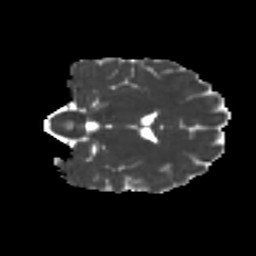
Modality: MD
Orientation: coronal
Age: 42
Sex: female
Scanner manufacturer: ge
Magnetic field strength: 3 T
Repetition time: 7.8 s
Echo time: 0.0606 s